Field crop: maize
Growth stage: 2
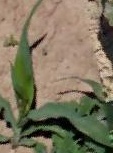
Species: maize